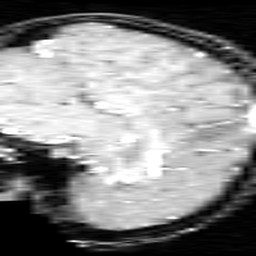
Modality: inplaneT1
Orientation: sagittal
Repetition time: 0.2 s
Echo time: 0.0036 s